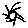
Label: sun